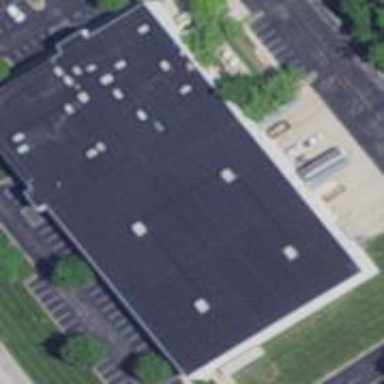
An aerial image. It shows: Building.